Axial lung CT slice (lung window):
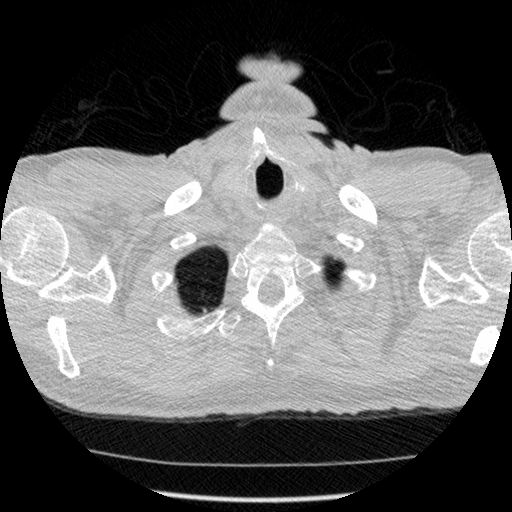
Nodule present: no